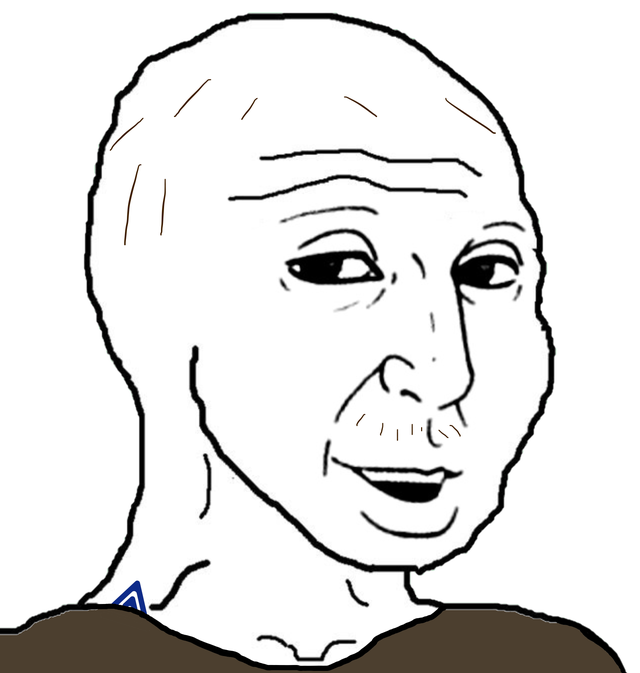
Label: 5_Groomer